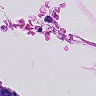
Metastatic tissue present: no